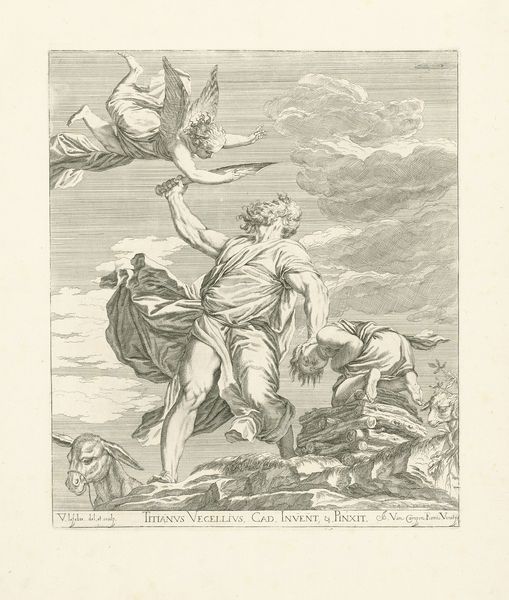
Titel: Offer van Abraham
Künstler: Valentin Lefebvre
Standort: Amsterdam
Institution: Rijksmuseum
Schlagwörter: gemälde, gott, himmel, kampf, wolken, wolke, alt, messer, bild, gewand, esel, engel, muskeln, radierung, waffe, krieger, abwehr, engeö, halbgott, engel jakob, vergraut